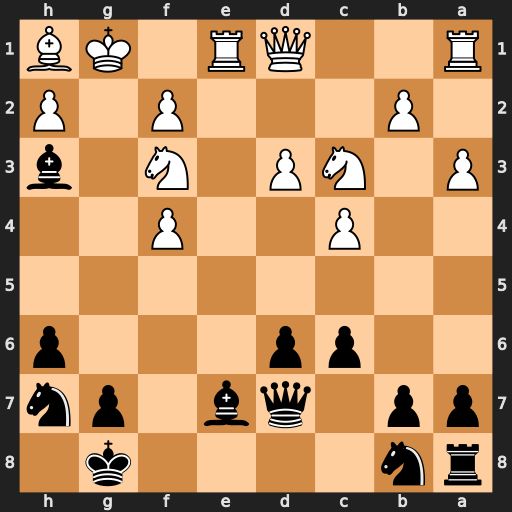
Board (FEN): rn4k1/pp1qb1pn/2pp3p/8/2P2P2/P1NP1N1b/1P3P1P/R2QR1KB
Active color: b
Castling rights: -
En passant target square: -
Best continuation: Qg4+ Bg2 Qxg2#